Chest X-ray:
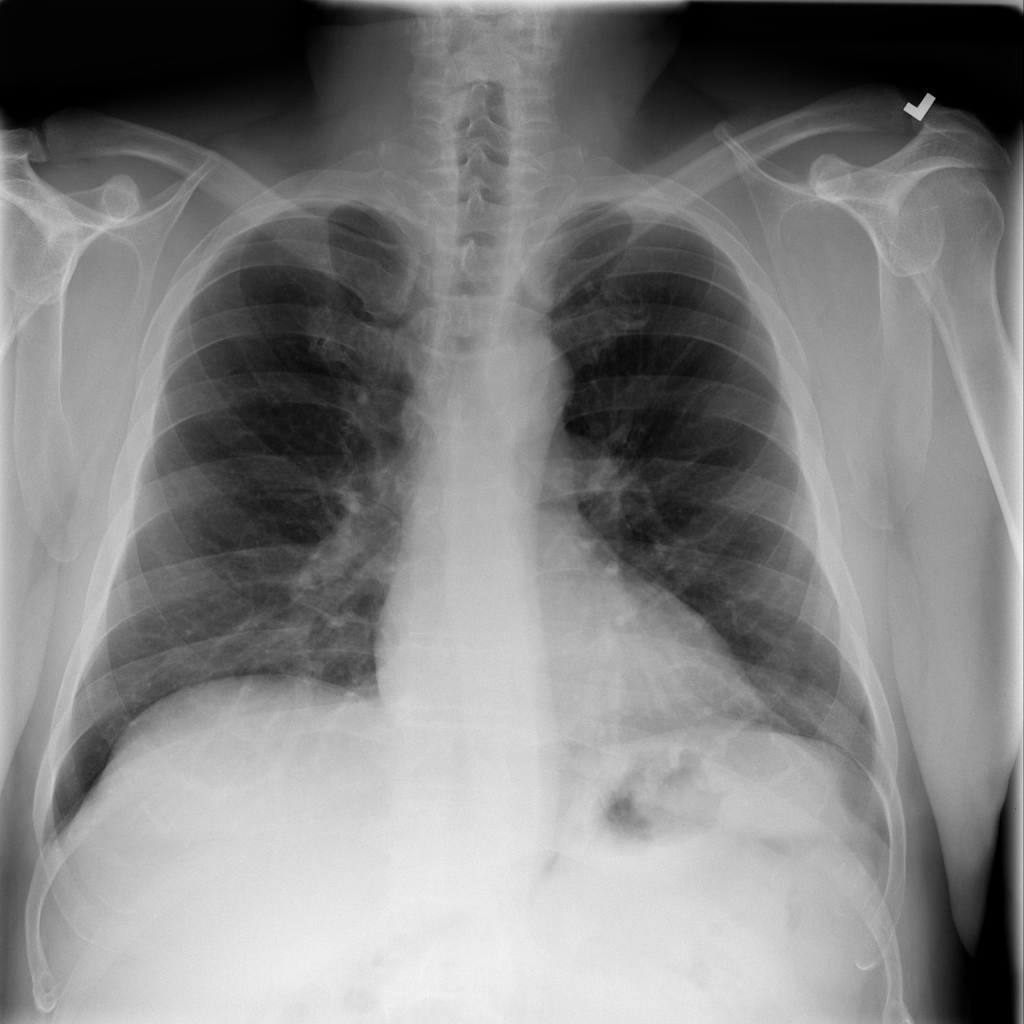
No abnormal finding: yes